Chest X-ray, AP view. Patient: 41 years old, sex M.
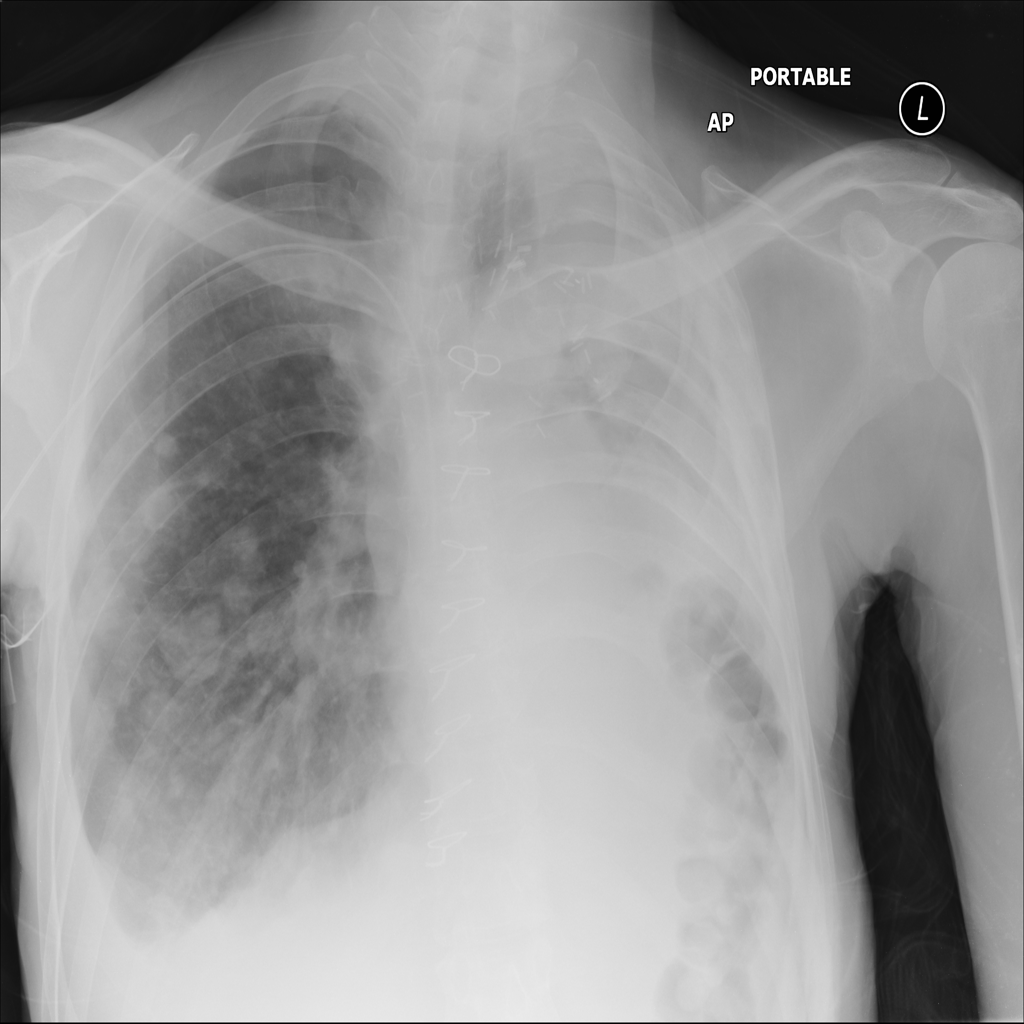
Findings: Effusion, Nodule